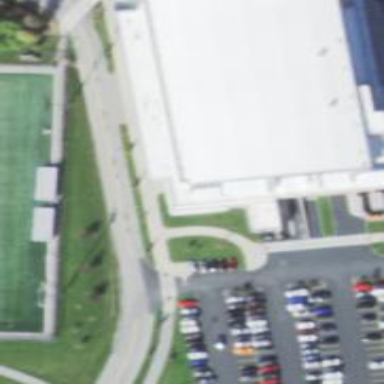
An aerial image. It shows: White-roofed university building. The building is associated with the sport of hockey.